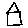
Label: house